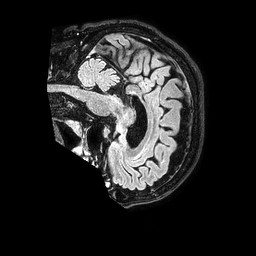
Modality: FLAIR
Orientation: sagittal
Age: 64
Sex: male
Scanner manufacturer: philips
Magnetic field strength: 1.5 T
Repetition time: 4.8 s
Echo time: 0.3 s